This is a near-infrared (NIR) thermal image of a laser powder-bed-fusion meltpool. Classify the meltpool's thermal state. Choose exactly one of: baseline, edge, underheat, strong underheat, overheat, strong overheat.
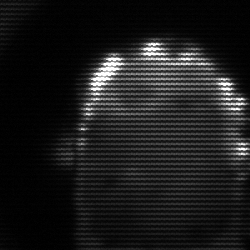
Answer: baseline